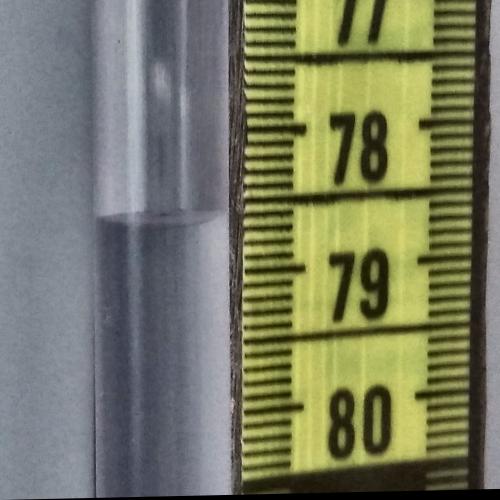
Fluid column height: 78.6 cm